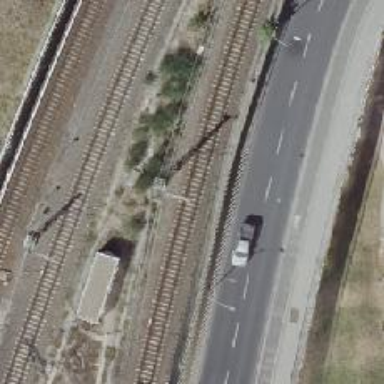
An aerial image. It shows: Milestone along the railway track with catenary mast.